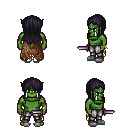
a pixel art fantasy rpg character, male body template, orc, green skin, brown tattered cape, metal pants, raven unkempt hairstyle, bracelets, white slippers, dagger, four views (front, back, left, right), 2x2 character sprite sheet, small pixel art, hard edges, no anti-aliasing